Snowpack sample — Loveland Pass, Silver Plume, Colorado, USA (12/14/25, 10:50 AM MST)
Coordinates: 39.664, -105.882
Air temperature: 36 °F
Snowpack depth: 67 cm
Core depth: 20 cm
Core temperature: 46.4 °F
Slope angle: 6°, slope face: 326°
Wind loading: low
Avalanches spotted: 0
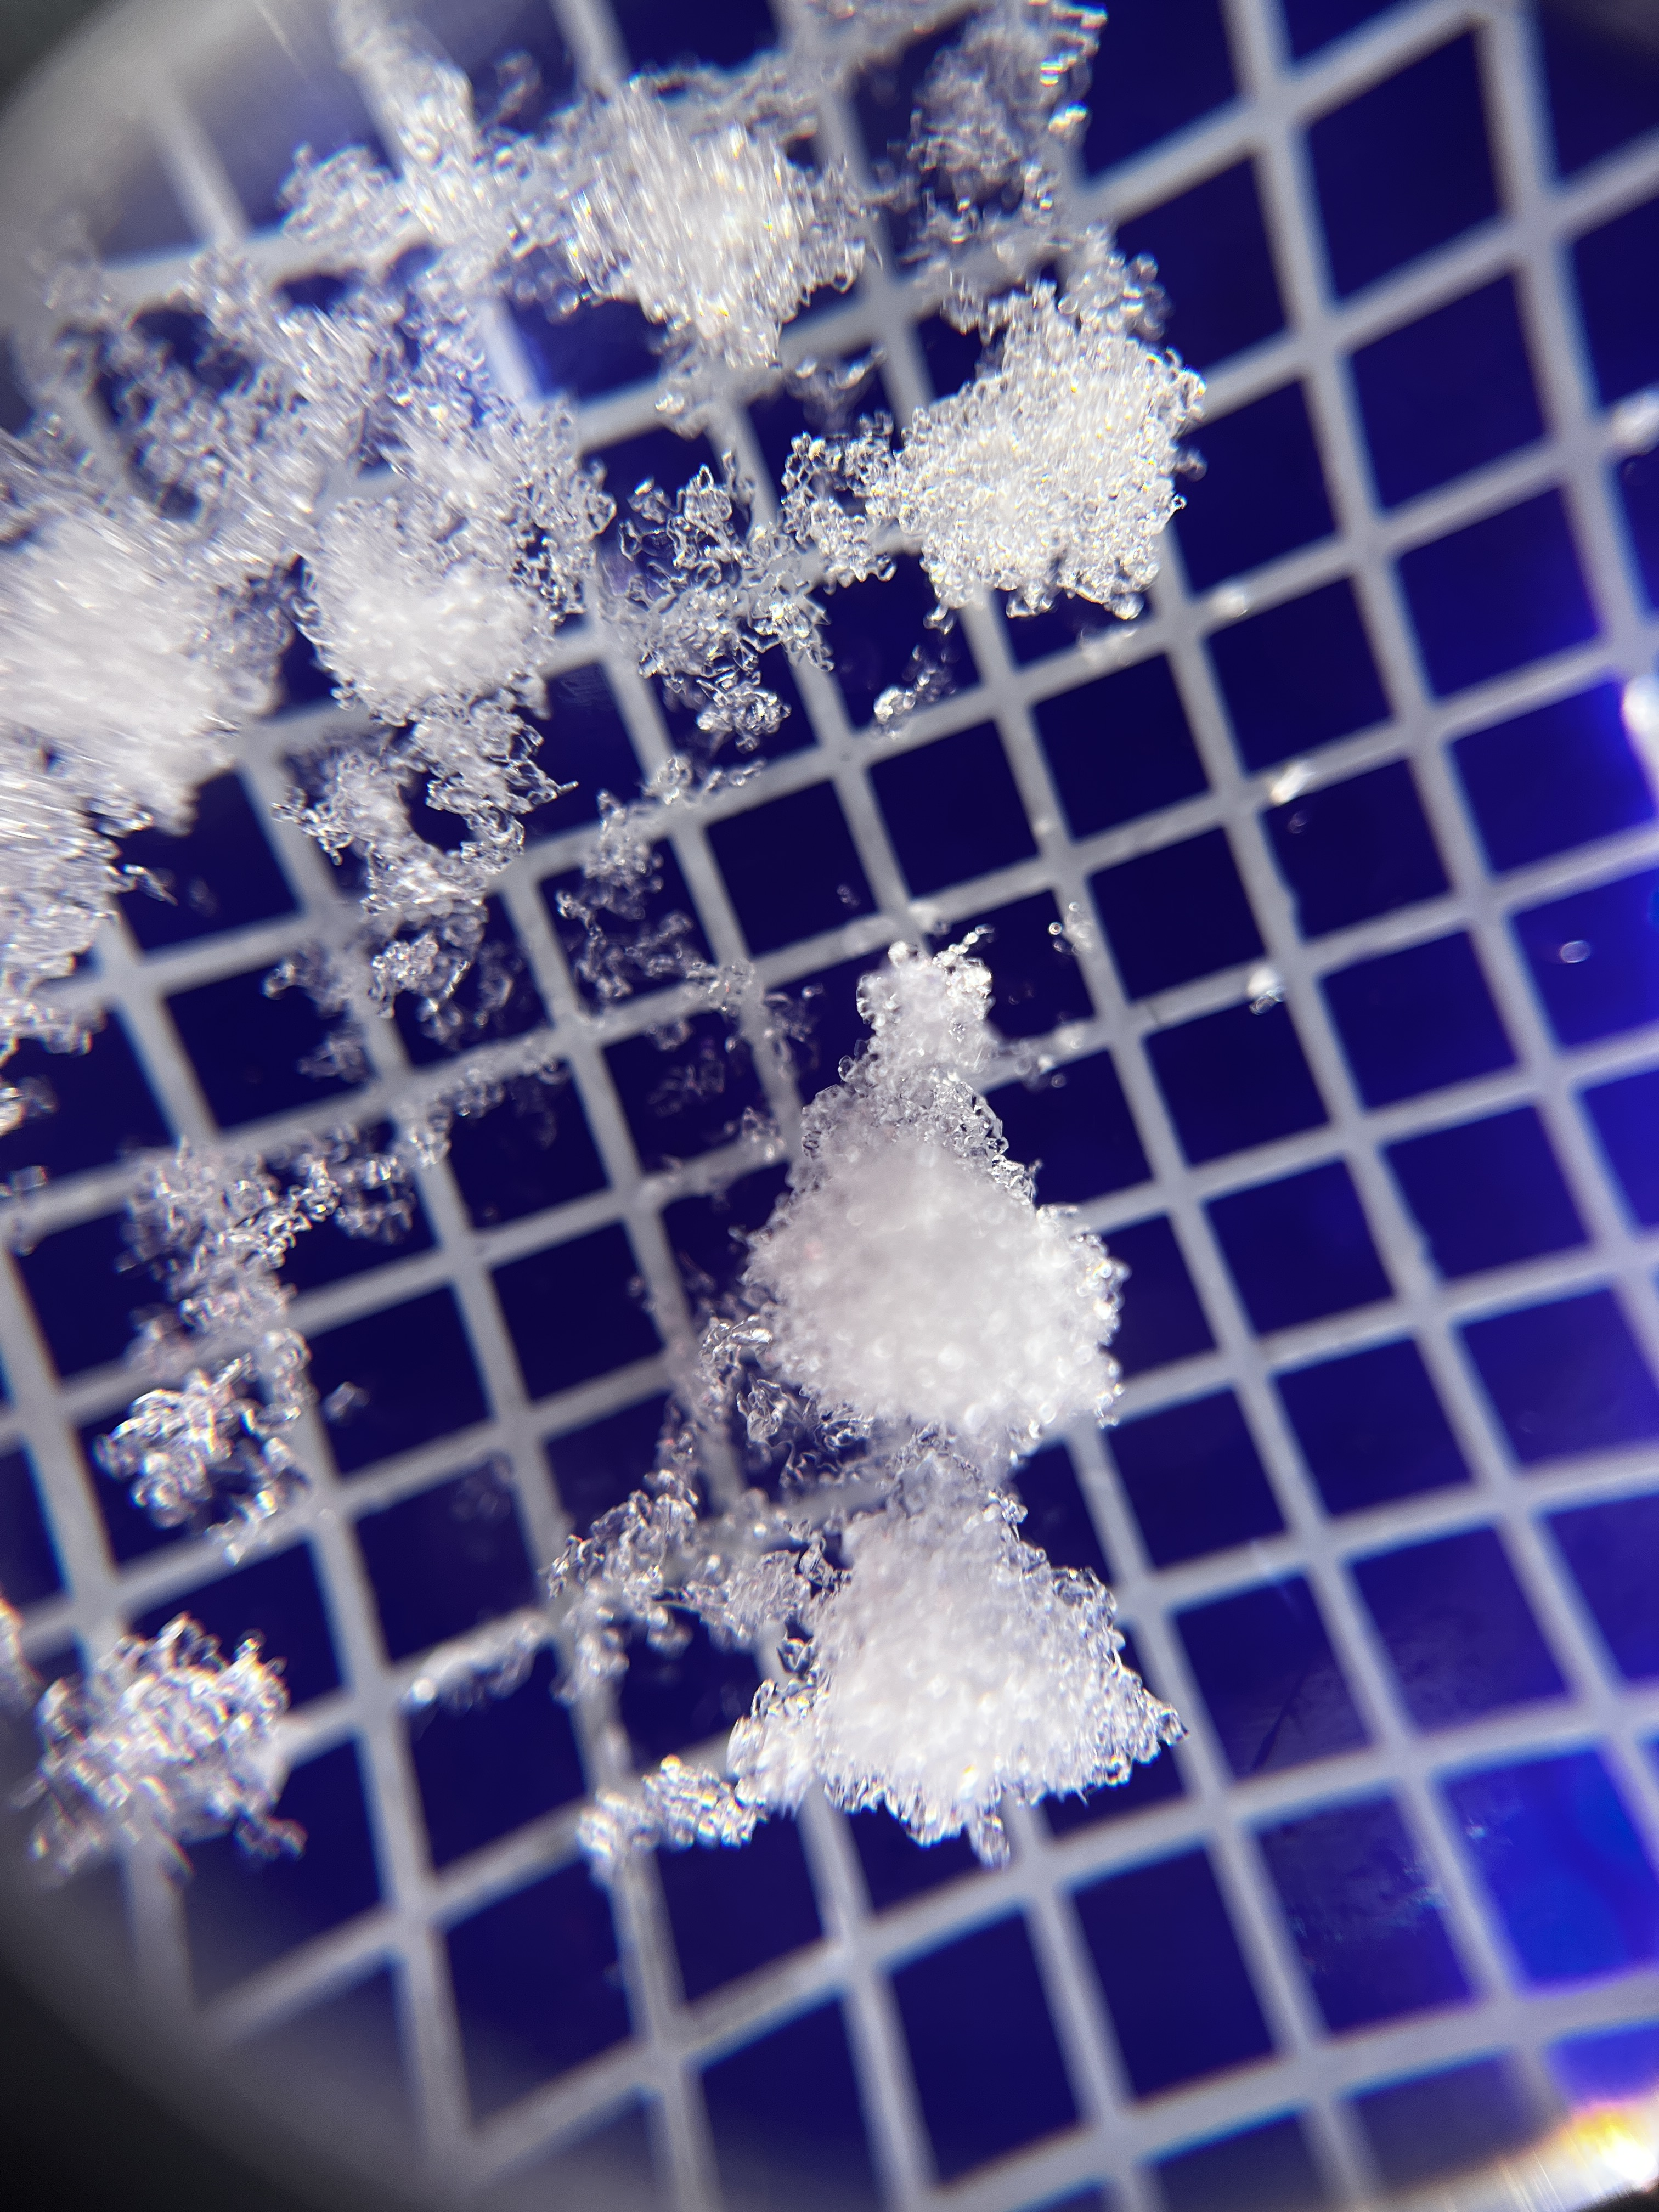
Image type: magnified_profile
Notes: No avalanches spotted, very late start to the season with minimal snowpack